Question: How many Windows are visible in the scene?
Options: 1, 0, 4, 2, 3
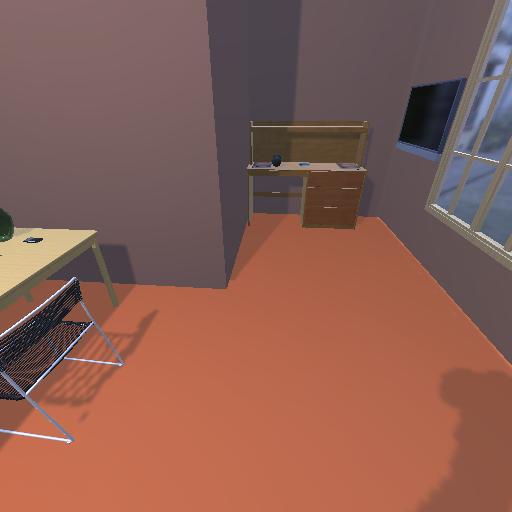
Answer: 1